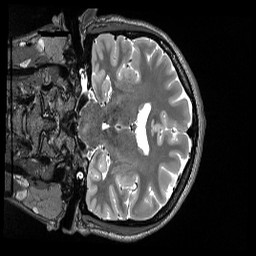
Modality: T2w
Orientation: coronal
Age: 22
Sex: female
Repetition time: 3.2 s
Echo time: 0.563 s